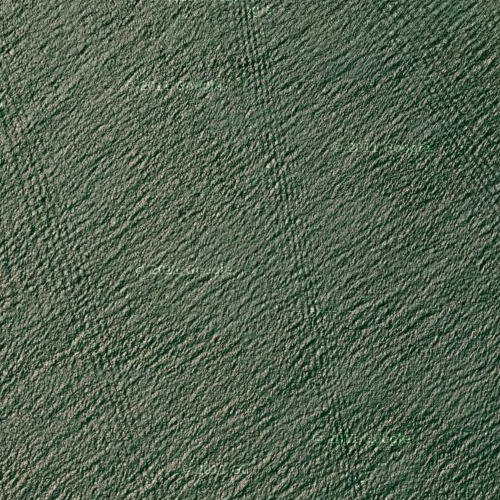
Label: sydney